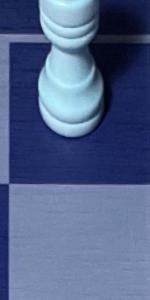
Label: Empty